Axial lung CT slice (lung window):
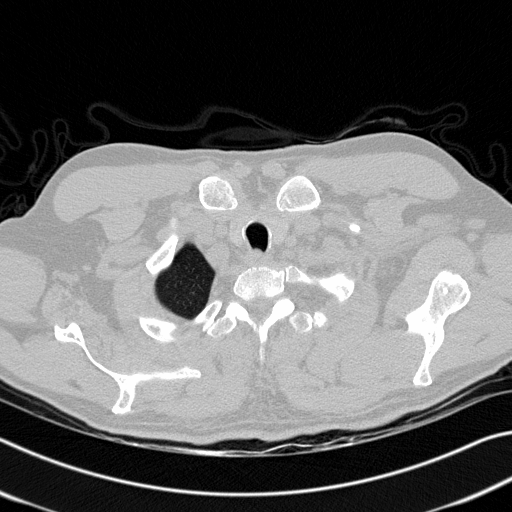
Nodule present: no